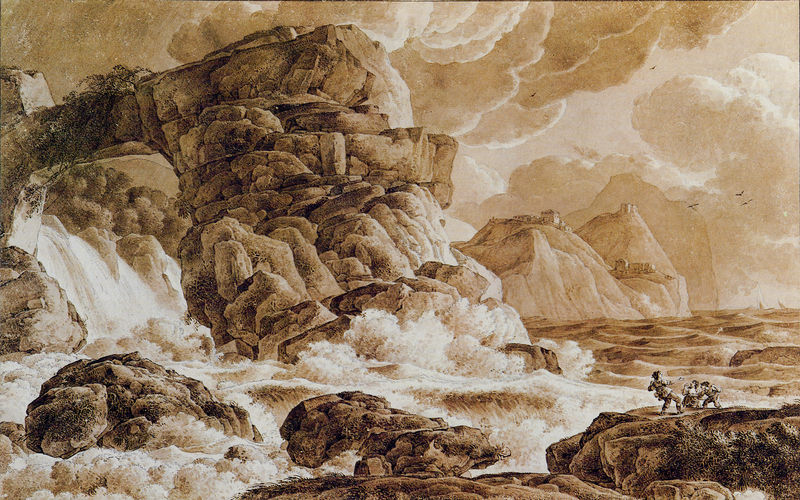
Titel: Phantastisches Gebirge am Meer
Künstler: Franz Kobell
Standort: Berlin
Institution: Alte Nationalgalerie
Schlagwörter: baum, berg, blätter, dunkel, felsen, gewitter, gruppe, himmel, mann, meer, schatten, vogel, wasser, weiß, wolken, bäume, fluss, grün, landschaft, menschen, see, stadt, ufer, äste, braun, grau, hell, licht, männer, schwarz, zeichnung, gebäude, haus, wolke, mensch, stein, steine, häuser, hügel, natur, strauch, vögel, wind, zweige, brücke, busch, büsche, gebüsch, sonne, sträucher, insel, drei, pflanze, pflanzen, wasserfall, kinder, gischt, küste, schiffe, segel, segelboot, strand, wellen, leine, berge, fels, gipfel, klippen, steilhang, dorf, grafik, graphik, klein, steil, ziehen, sepia, mündung, reißend, romantik, schaum, brandung, flut, gewalt, möven, möwen, sturm, unwetter, wogen, segelboote, klippe, ozean, steilküste, regen, burg, möve, druck, schraffur, radierung, stich, illustration, streit, bedrohlich, schraffiert, aquatinta, siedlung, felsvorsprung, schaten, überhang, staffagefiguren, burgen, kliff, wassermassen, cliff, steilwand, flluss, felsnase, storm, urgewalten, 1800, 1750, 1700, wildes wasser, sturzbbach, fels im merr, tosendes wasser